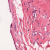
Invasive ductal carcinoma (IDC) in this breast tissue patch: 0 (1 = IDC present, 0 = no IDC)